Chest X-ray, PA view. Patient: 41 years old, sex F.
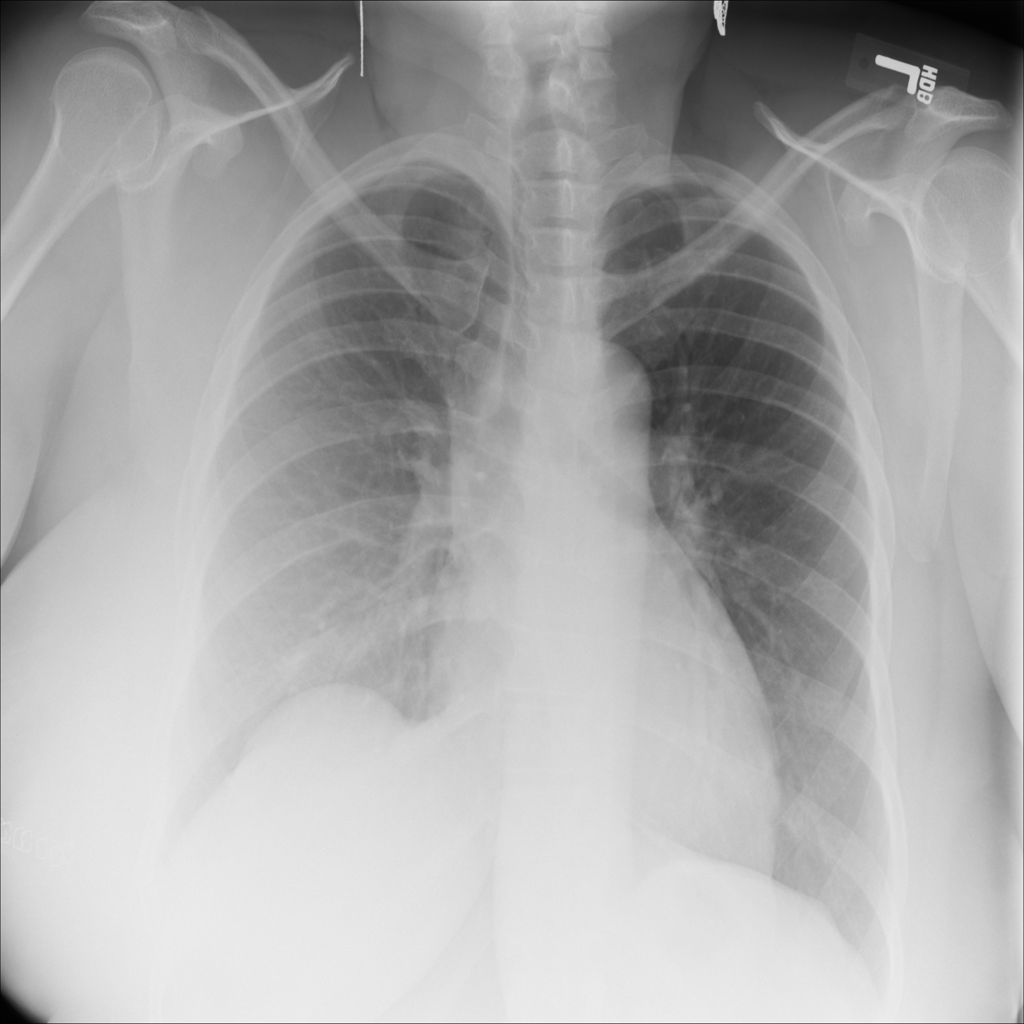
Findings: No Finding